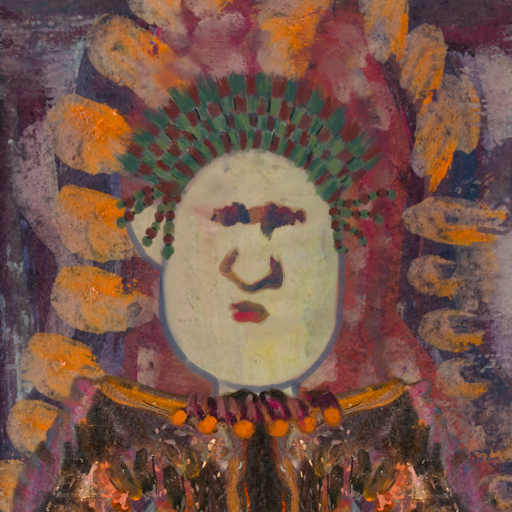
Background: Doll, Head And Neck Front: Hill_Girl, Face Front: In_The_Sun, Bust: Gypsy_Queen, Hair Front: Blank, Head Accessory: After_Raid_Crown, Second Necklace: Blank, Necklace: Doll, Baby: Blank